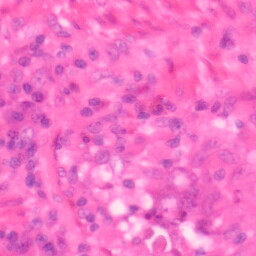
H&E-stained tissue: Colon